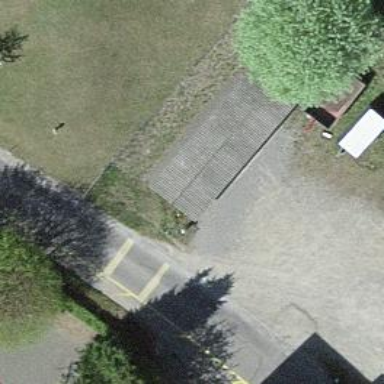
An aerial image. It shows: Bus stop with platform for public transport.